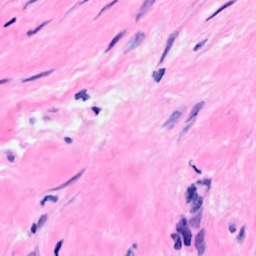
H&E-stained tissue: Breast